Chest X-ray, PA view. Patient: 52 years old, sex M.
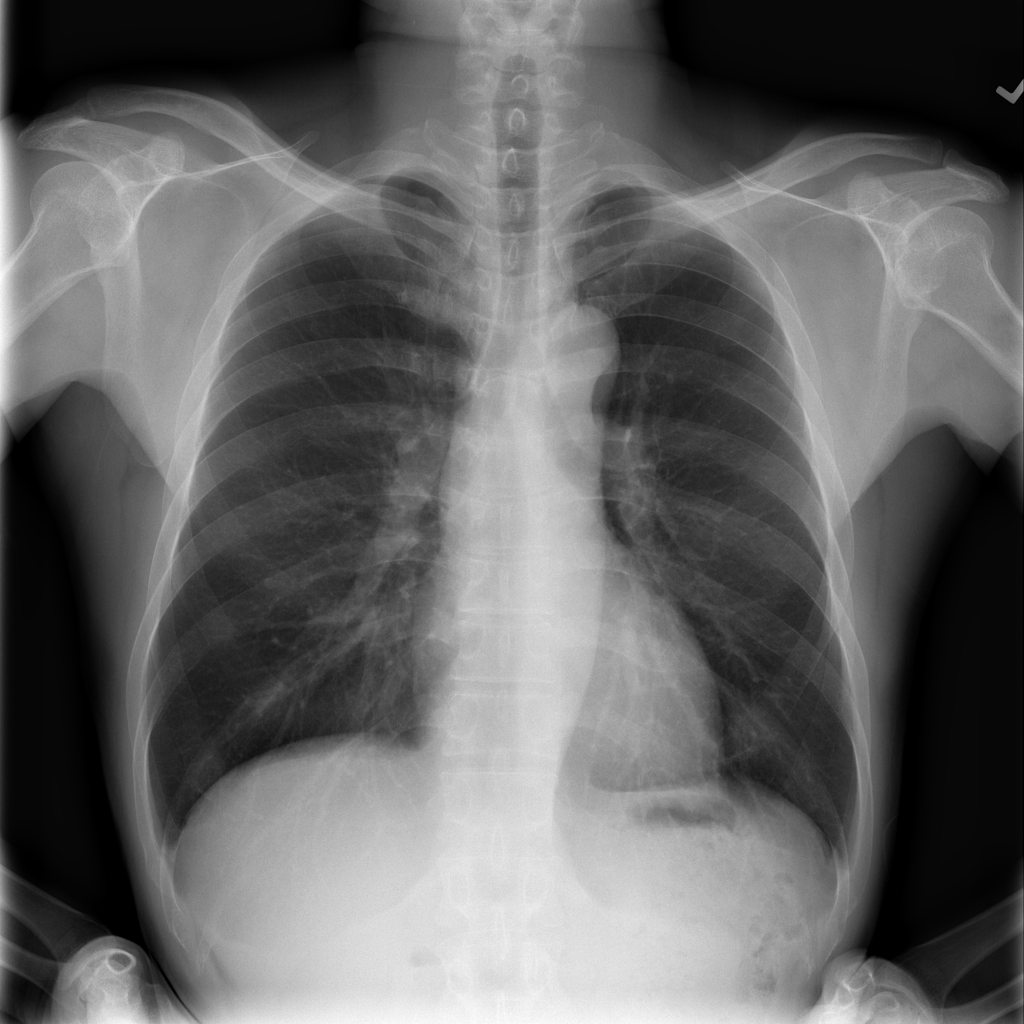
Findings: No Finding